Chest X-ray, PA view. Patient: 52 years old, sex F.
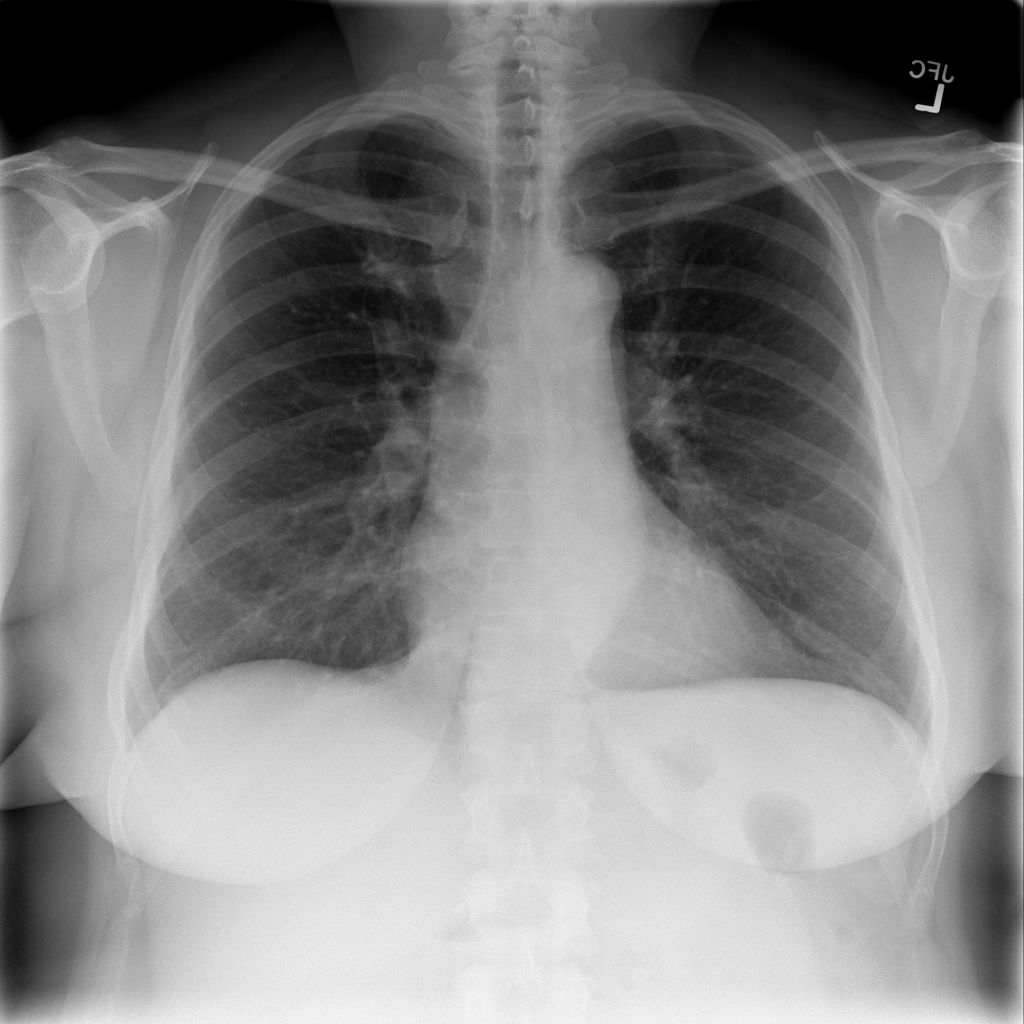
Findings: No Finding